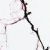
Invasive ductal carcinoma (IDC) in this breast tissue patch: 0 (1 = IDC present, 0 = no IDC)